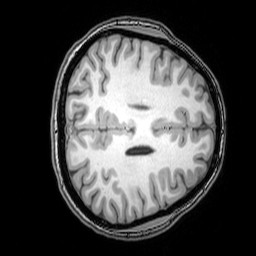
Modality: T1w
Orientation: axial
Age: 24
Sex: female
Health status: healthy
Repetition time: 0.081 s
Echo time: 0.037 s